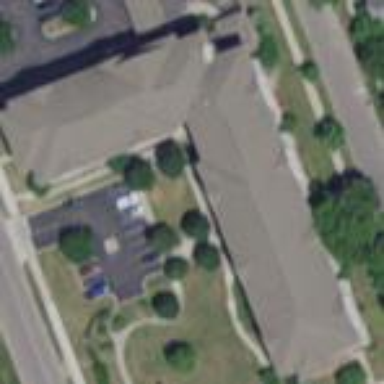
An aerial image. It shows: Building.